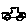
Label: car